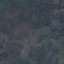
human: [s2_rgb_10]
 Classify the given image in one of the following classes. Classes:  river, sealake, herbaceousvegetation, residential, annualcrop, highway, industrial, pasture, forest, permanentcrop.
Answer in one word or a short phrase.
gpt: HerbaceousVegetation